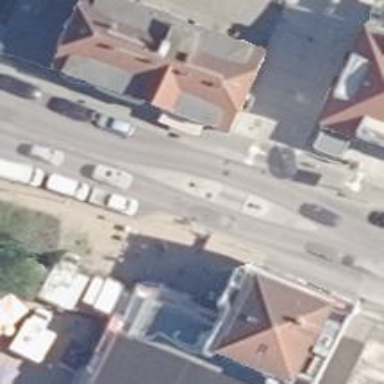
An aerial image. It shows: Uncontrolled crossing with pedestrian island.